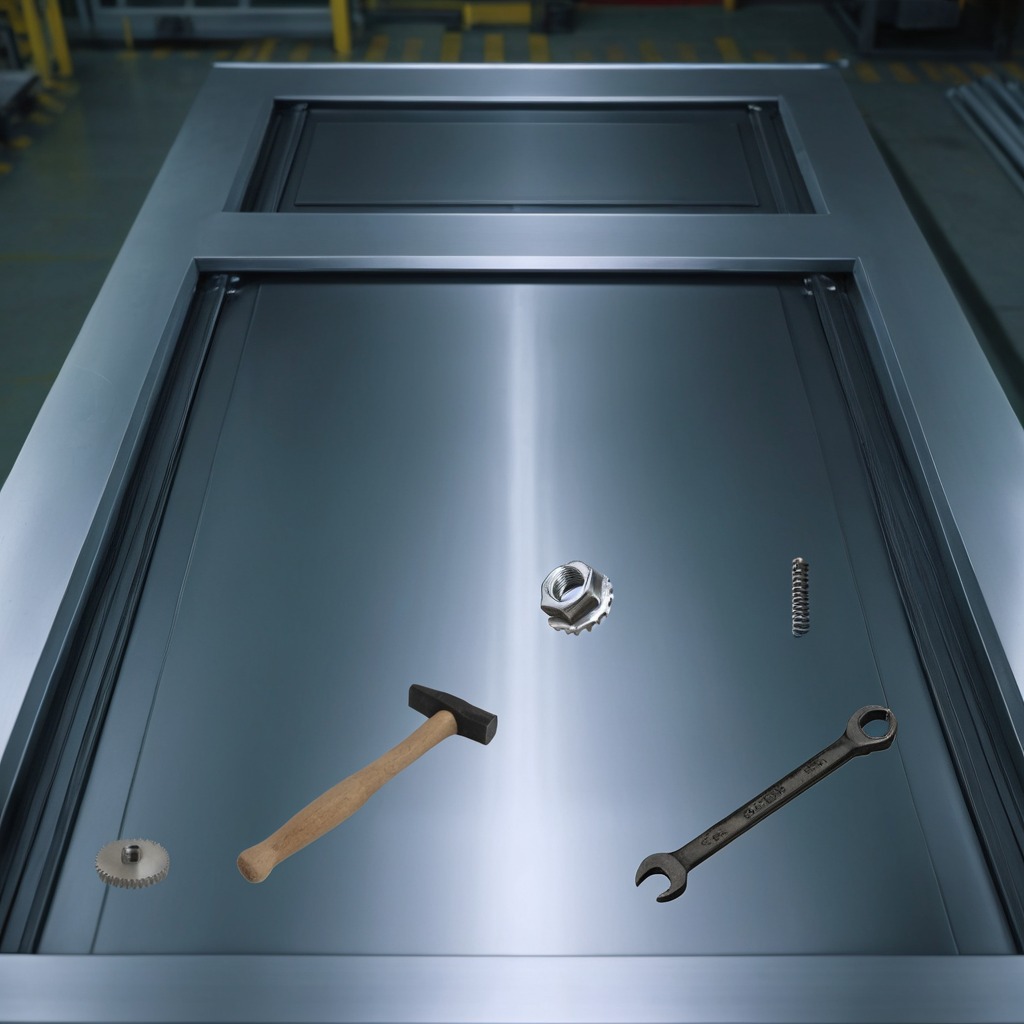
A hammer, a coiled metal spring, a metal nut, and a wrench are lying on a metal table in a machine shop under fluorescent lights.